Interaction volume radius: 5 \u00c5
Interaction volume height: 45 \u00c5
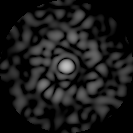
Disorder parameter: 0.8603